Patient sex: M
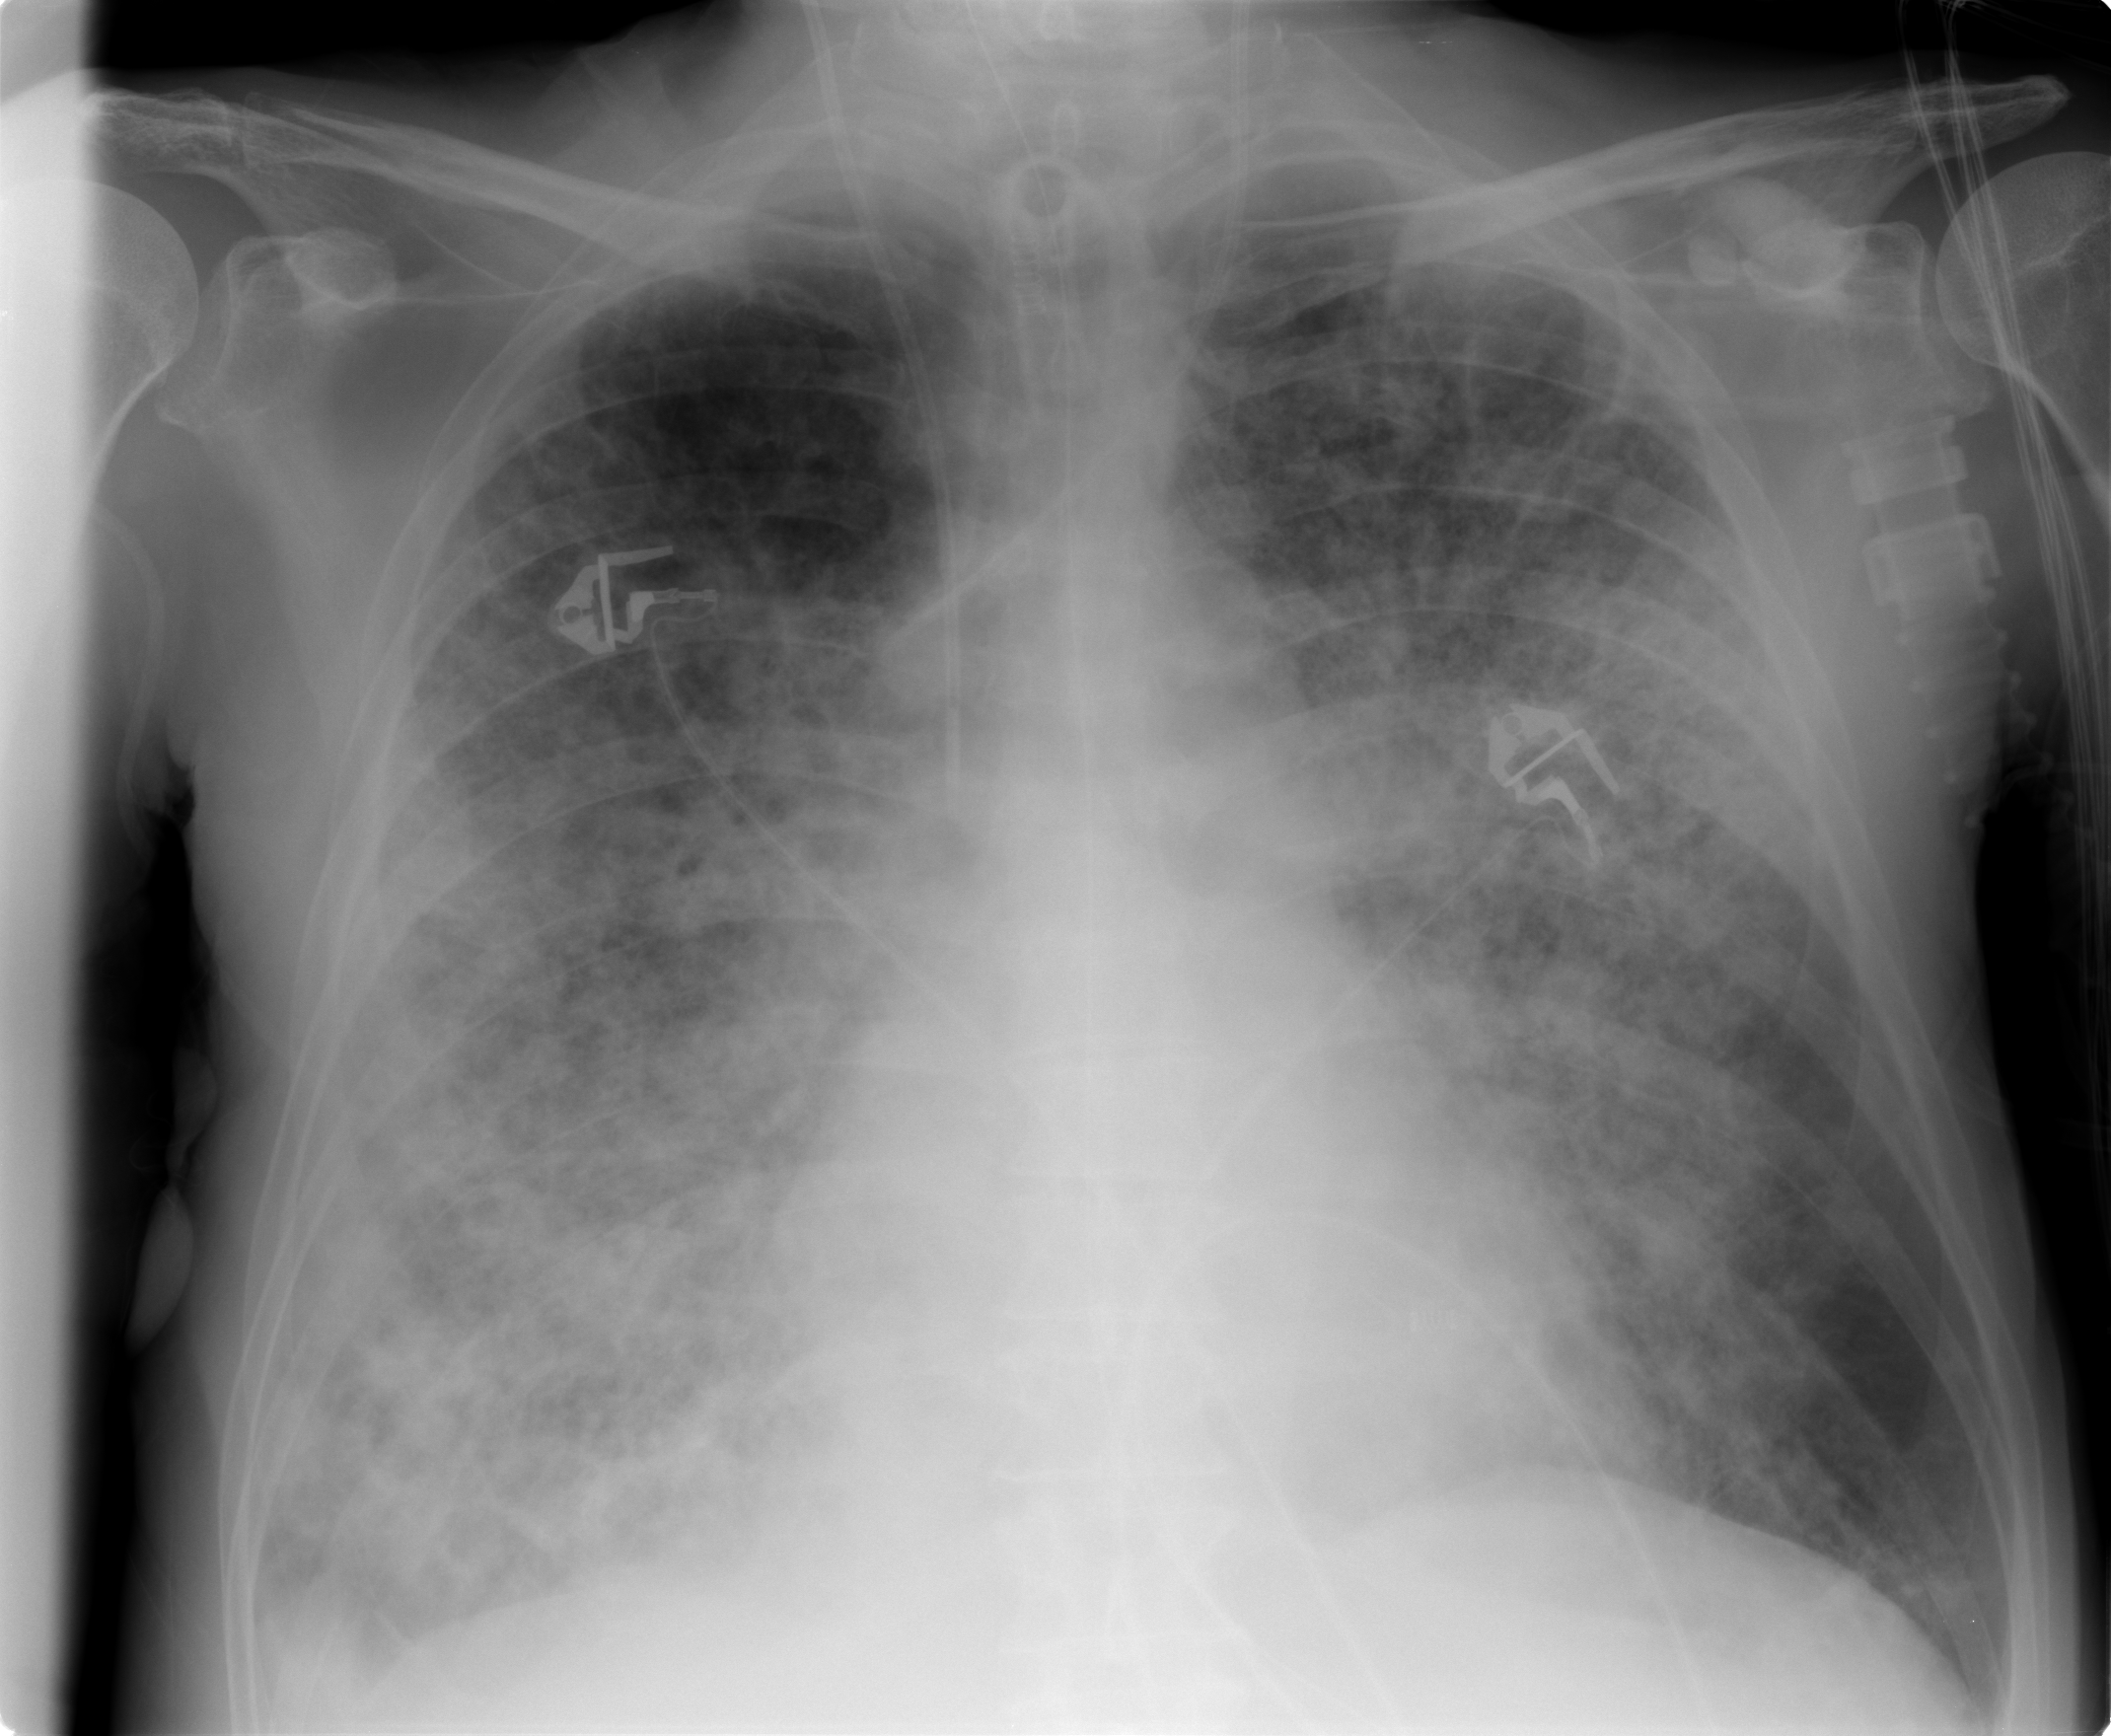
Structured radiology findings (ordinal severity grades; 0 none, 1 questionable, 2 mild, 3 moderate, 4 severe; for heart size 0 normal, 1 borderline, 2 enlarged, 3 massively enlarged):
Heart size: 1
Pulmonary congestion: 2
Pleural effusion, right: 1
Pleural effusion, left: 0
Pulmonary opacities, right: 4
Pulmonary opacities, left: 4
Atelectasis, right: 4
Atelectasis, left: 3